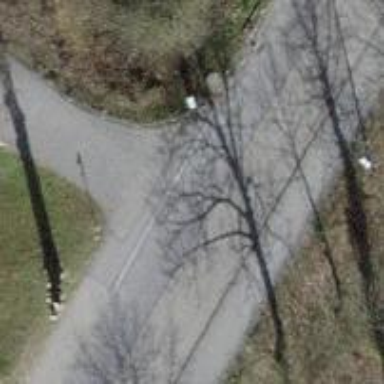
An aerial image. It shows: Kerb serving as barrier.